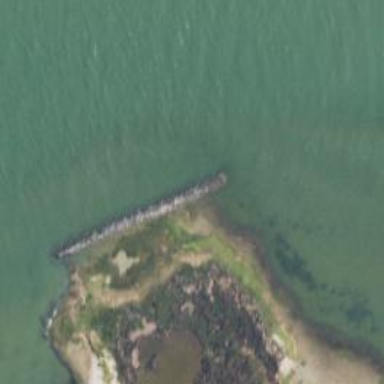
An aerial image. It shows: Breakwater structure.